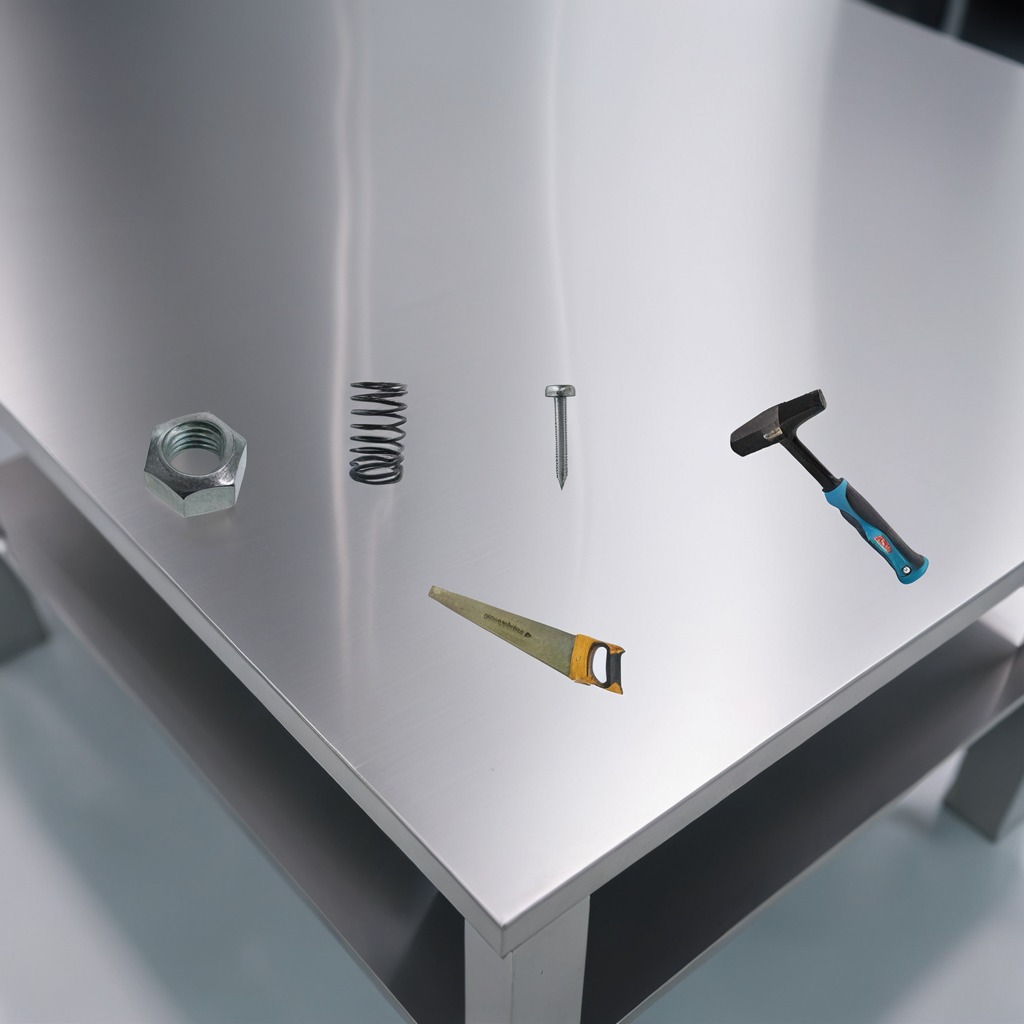
A hammer, an iron nail, a coiled metal spring, a handheld metal saw, and a metal nut are lying on the stainless steel table in a high-end prototyping lab.